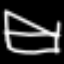
Label: bed